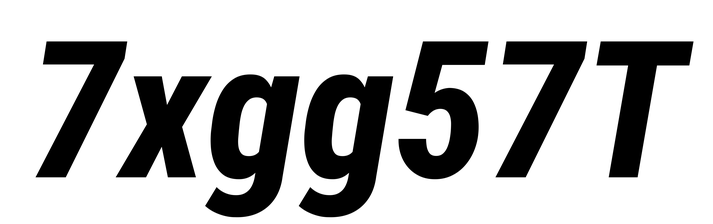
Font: Roboto-Italic_Condensed_ExtraBold_Italic